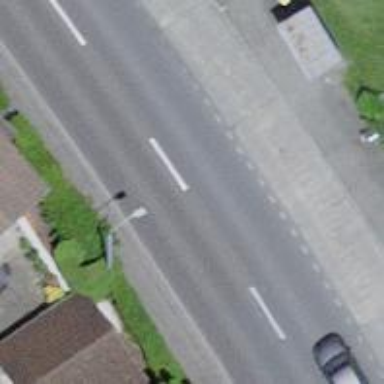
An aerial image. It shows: Bus stop with designated public transport stop position.